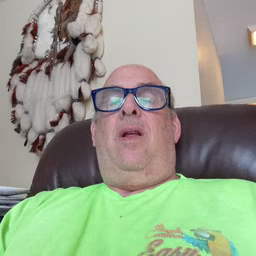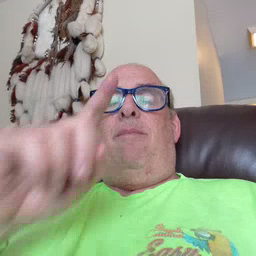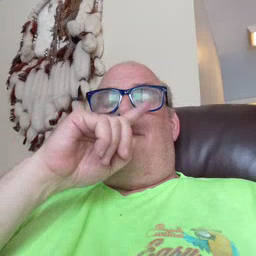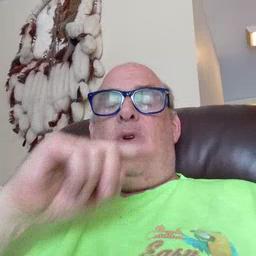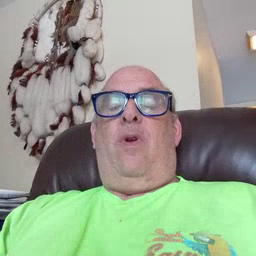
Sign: mouse